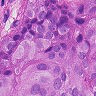
Metastatic tissue present: yes